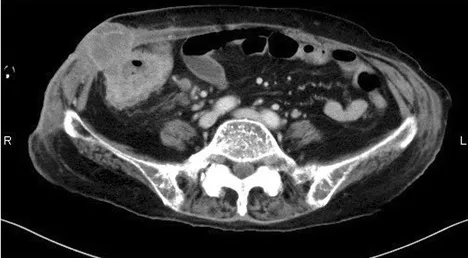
CT performed 39 days after the initial surgery demonstrating a mass that had originated from the ascending colon and had invaded the abdominal wall.
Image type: radiology (ct)